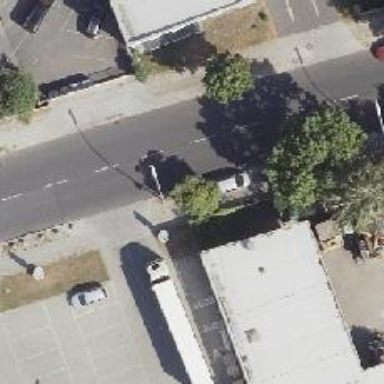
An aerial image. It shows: Broadleaved deciduous tree with parking obstacle.